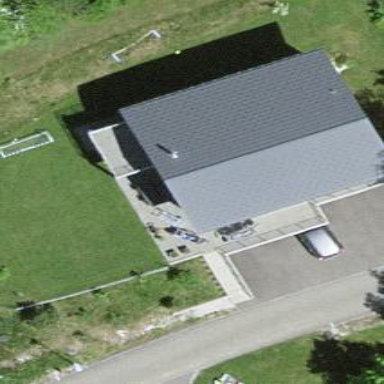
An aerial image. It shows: Simple and straightforward house.